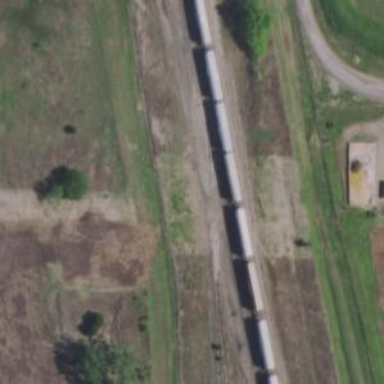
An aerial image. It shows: Railway siding for service.